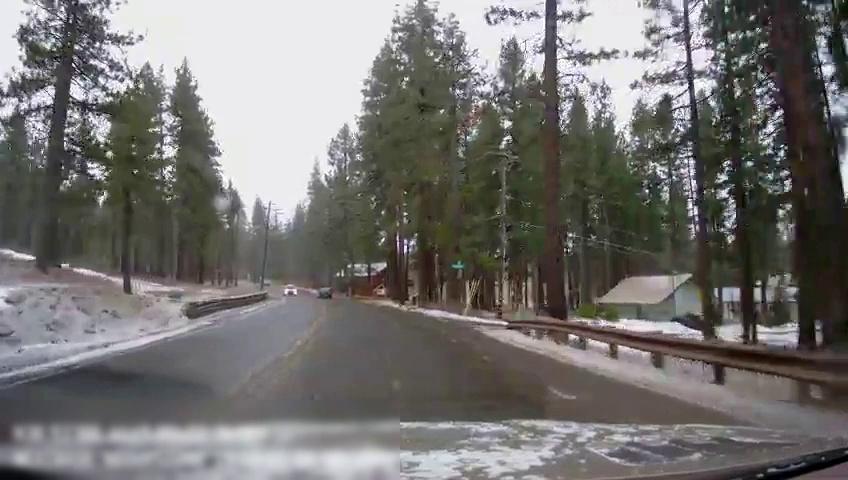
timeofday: Day
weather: Snowy
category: Drivable Space
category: Vehicles | SUV
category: Vehicles | Car
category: Lanes | Current Lane
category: Lanes | Alternate Lane
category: Traffic | Signs